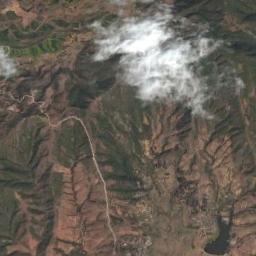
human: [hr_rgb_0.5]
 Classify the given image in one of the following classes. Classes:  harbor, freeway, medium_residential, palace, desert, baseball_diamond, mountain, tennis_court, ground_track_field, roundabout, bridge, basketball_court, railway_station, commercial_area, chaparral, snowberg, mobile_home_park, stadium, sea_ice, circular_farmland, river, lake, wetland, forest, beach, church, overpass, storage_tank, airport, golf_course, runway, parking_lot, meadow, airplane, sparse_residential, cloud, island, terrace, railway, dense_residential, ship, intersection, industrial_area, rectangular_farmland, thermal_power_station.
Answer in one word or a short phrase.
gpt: cloud